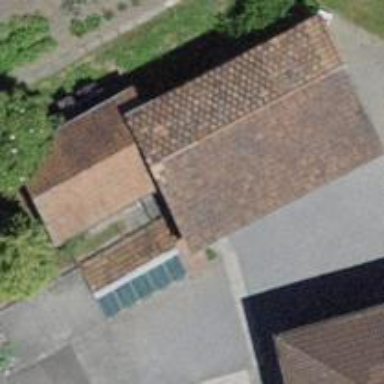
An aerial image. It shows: Rural barn.